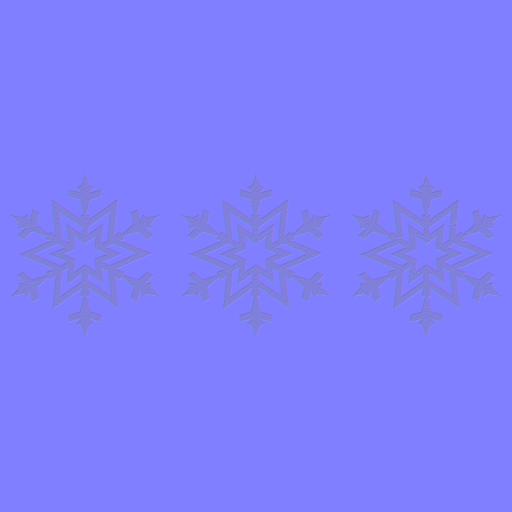
christmas tree ornament pattern star